Current action and preconditions to check: trajectory_clear

Your task: For each precondition in the list above, predict whether it will hold at this action.

Consider the current scene as observed from the mobile robot's camera, and analyze the predicted future states of all dynamic agents (e.g., people, animals, vehicles, or any moving entities) within the NEXT SECOND.

IMPORTANT: Only answer "very likely" if you are absolutely certain—based on strong, clear evidence—that a dynamic agent will violate the precondition in the predicted future state. Do NOT answer "very likely" for unlikely, ambiguous, or low-probability risks.

Ask yourself for each precondition: Is there a high probability, with clear and convincing evidence, that the predicted future states of any dynamic agent will interfere with the predicted future state of the currently executing action within the NEXT SECOND, causing that precondition to fail?

Assess the risk level based on these predictions. Use "likely" or "very likely" if motions create a clear risk of interference.

Use "neutral" or "improbable" if agents are nearby but their predicted paths are clearly diverging or non-conflicting.

Failure Risk Categories: "very improbable", "improbable", "neutral", "likely", "very likely"

Answer Format: Output ONLY the probability_of_failure value from these categories: "very improbable", "improbable", "neutral", "likely", "very likely"

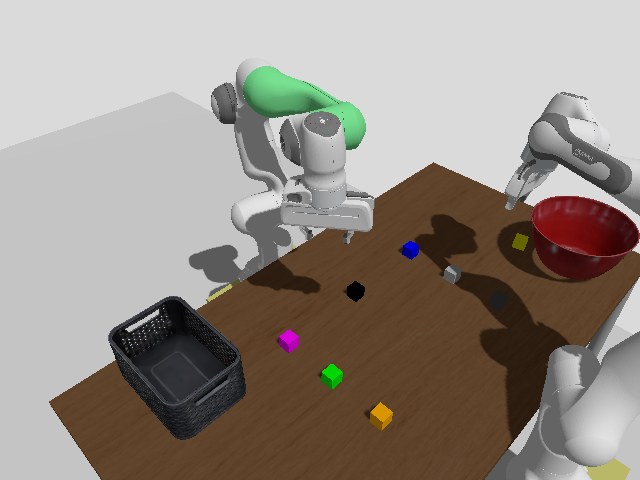

Answer: very improbable